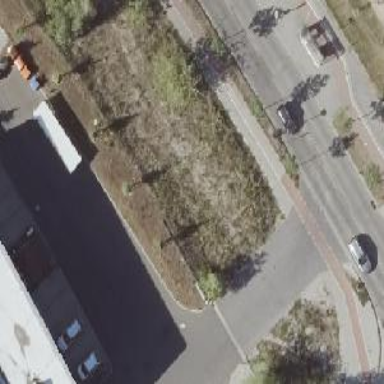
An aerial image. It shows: Concrete sidewalk with cycleway beside it.